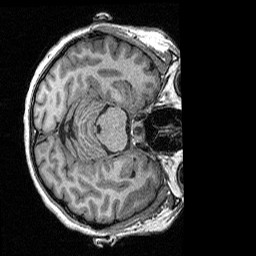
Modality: T1w
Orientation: axial
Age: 45
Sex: female
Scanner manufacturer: siemens
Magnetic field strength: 3 T
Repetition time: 2.3 s
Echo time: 0.00298 s